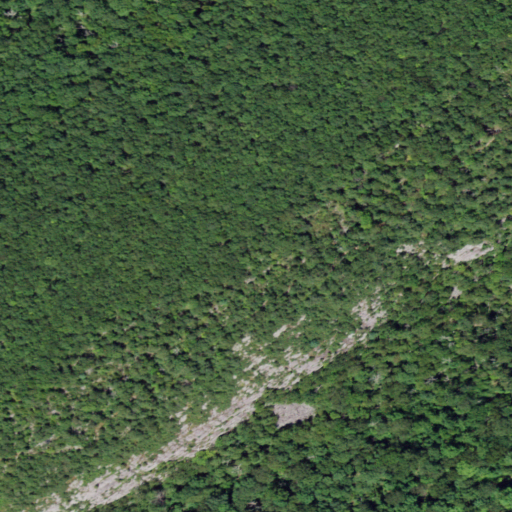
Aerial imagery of mountain in New Jersey named Kanouse Mountain containing deciduous forest and woody wetlands